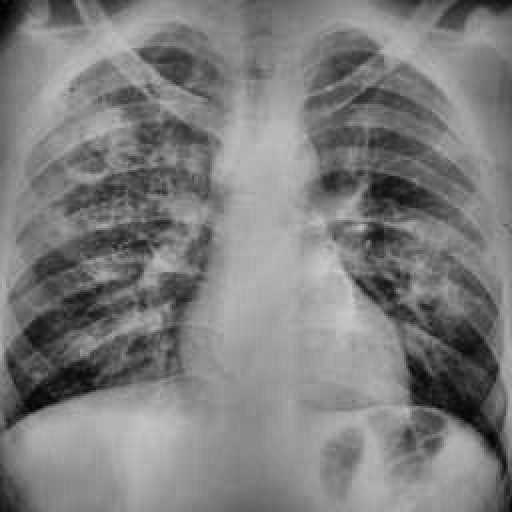
Finding: TUBERCULOSIS